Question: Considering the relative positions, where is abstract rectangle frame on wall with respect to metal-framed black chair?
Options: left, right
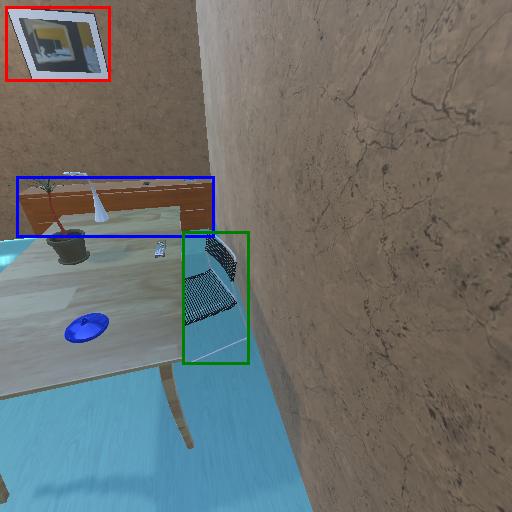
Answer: left